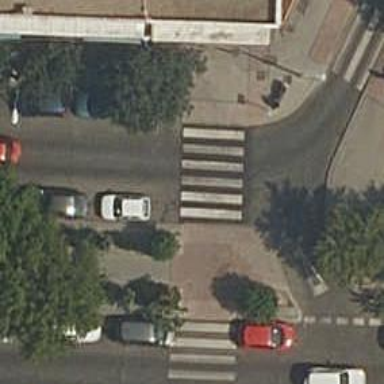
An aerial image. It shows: Uncontrolled zebra crossing on the road.